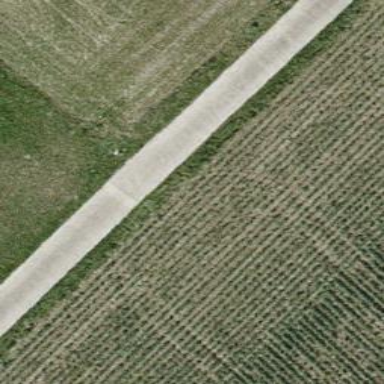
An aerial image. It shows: Concrete agricultural track with grade1 quality.